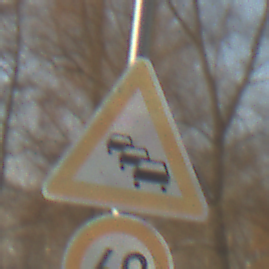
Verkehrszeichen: Stau
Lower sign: Geschwindigkeit60
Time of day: MorningAfternoon
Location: Outdoor (Suburban)
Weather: PartlyCloudy
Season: NotSpecified
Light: Natural